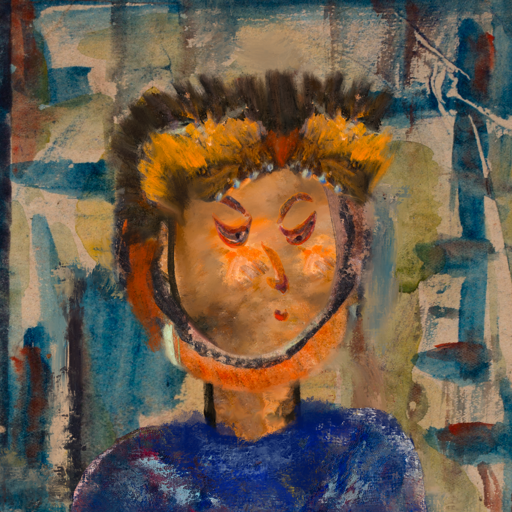
Background: Orphan, Head And Neck Side: Gypsy_Queen, Face Side: Hypocrite, Bust: Irani, Hair Side: Childish, Head Accessory: Gypsy_Queen, Second Necklace: Blank, Necklace: Blank, Baby: Blank